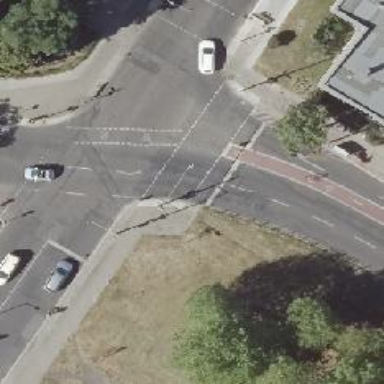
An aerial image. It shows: Road with traffic signals.